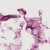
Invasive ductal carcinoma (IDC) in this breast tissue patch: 0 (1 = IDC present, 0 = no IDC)